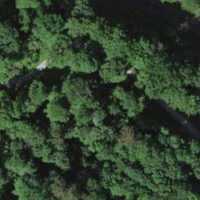
EUNIS habitat code: 41
Species observed at this site:
Lonicera acuminata
Argynnis paphia
Aruncus dioicus
Equisetum sylvaticum